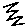
Label: zigzag